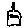
Label: bird